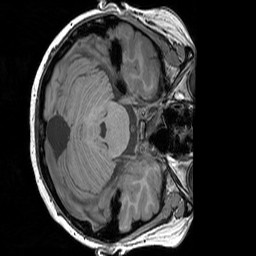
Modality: T1w
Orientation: axial
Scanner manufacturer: siemens
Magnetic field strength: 3 T
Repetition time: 1.83 s
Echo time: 0.00303 s